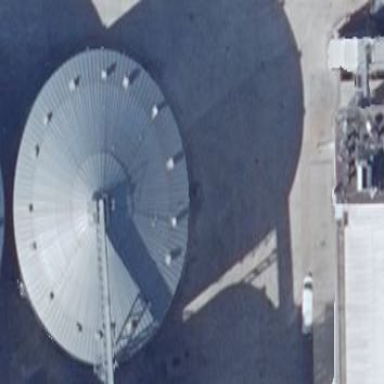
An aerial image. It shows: Silo.